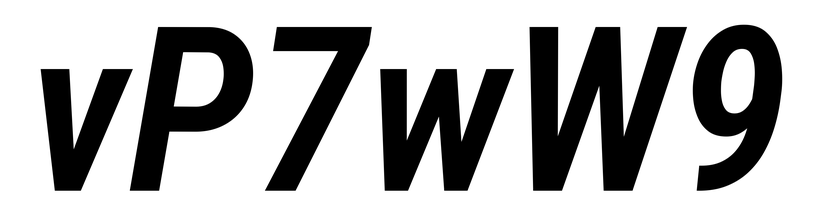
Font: Roboto-Italic_Condensed_SemiBold_Italic